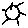
Label: sun